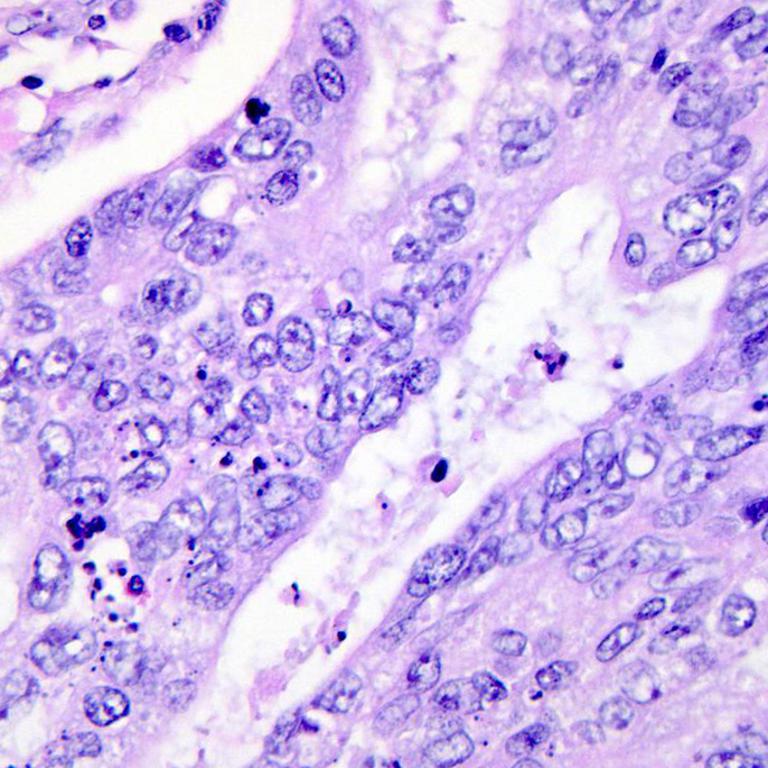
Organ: colon
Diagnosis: adenocarcinomas